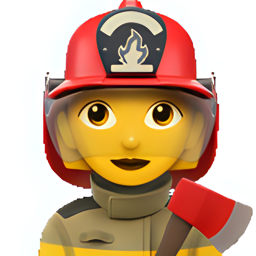
Name: female firefighter
Emoji: 👩‍🚒
Group: People & Body
Sub-group: person-role